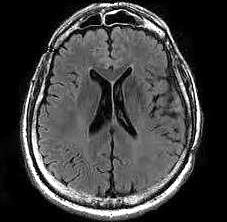
Label: notumor